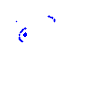
Particle: proton